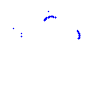
Particle: proton